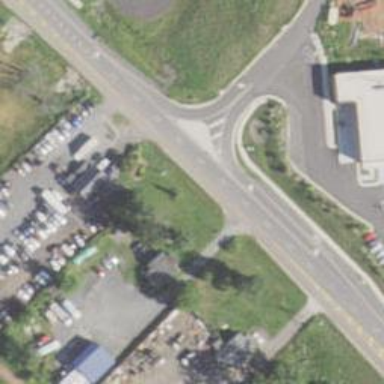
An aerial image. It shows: Secondary link road.